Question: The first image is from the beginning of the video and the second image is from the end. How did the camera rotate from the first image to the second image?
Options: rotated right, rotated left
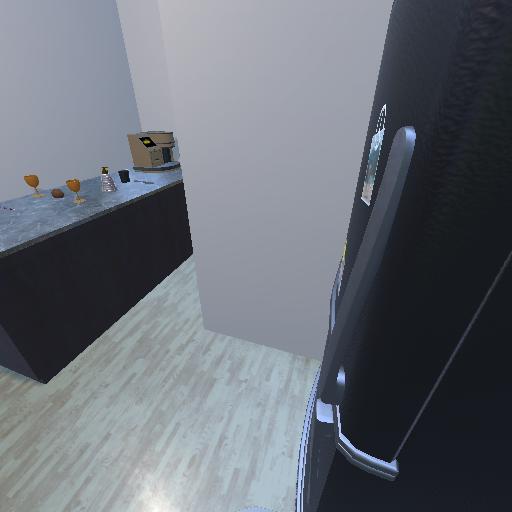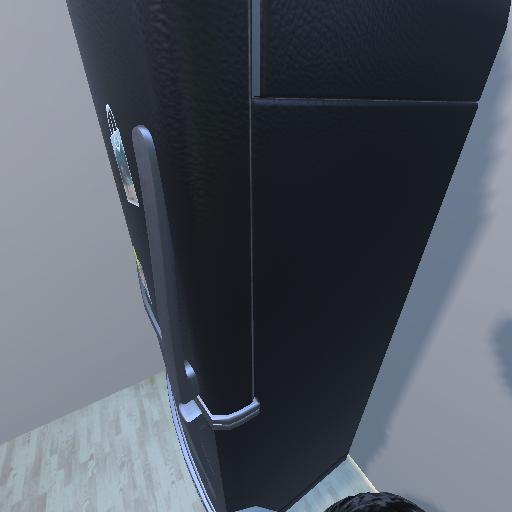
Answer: rotated right